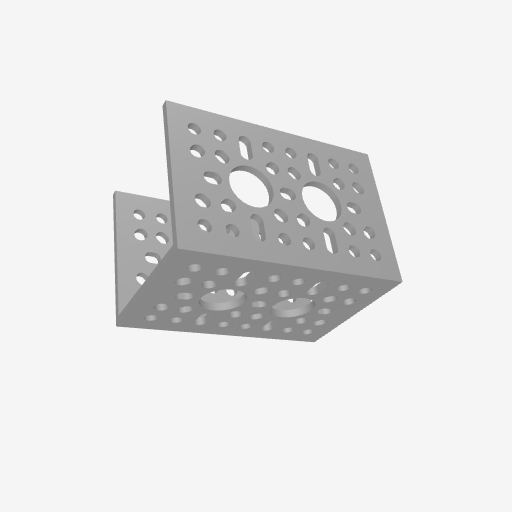
Part: UChannel2H